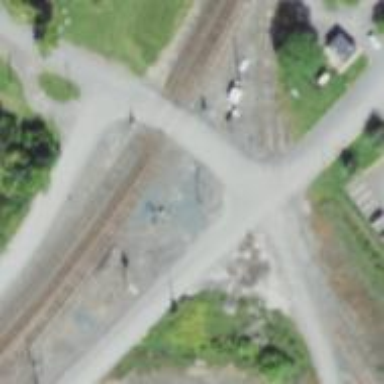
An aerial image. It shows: Railway siding with rails.